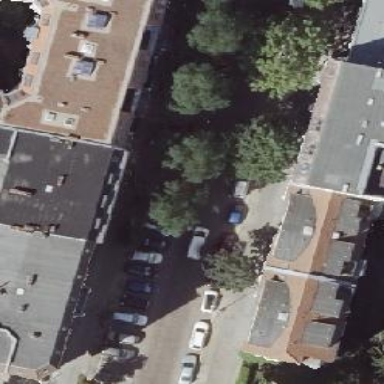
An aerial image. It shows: Parking lane area near the road.